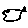
Label: fish